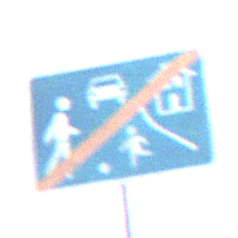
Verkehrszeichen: EndeVerkehrsberuhigterBereich
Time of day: MorningAfternoon
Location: Outdoor (Suburban)
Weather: PartlyCloudy
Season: NotSpecified
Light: Natural